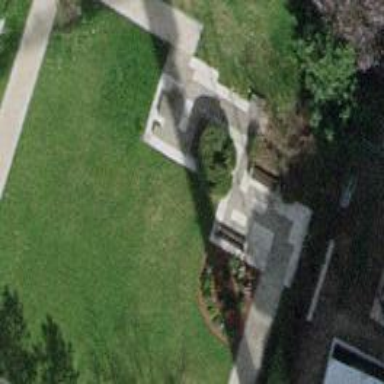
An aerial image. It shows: Bench.